Field crop: tomato
Growth stage: 2
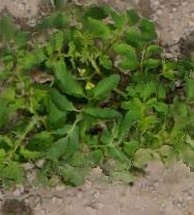
Species: tomato